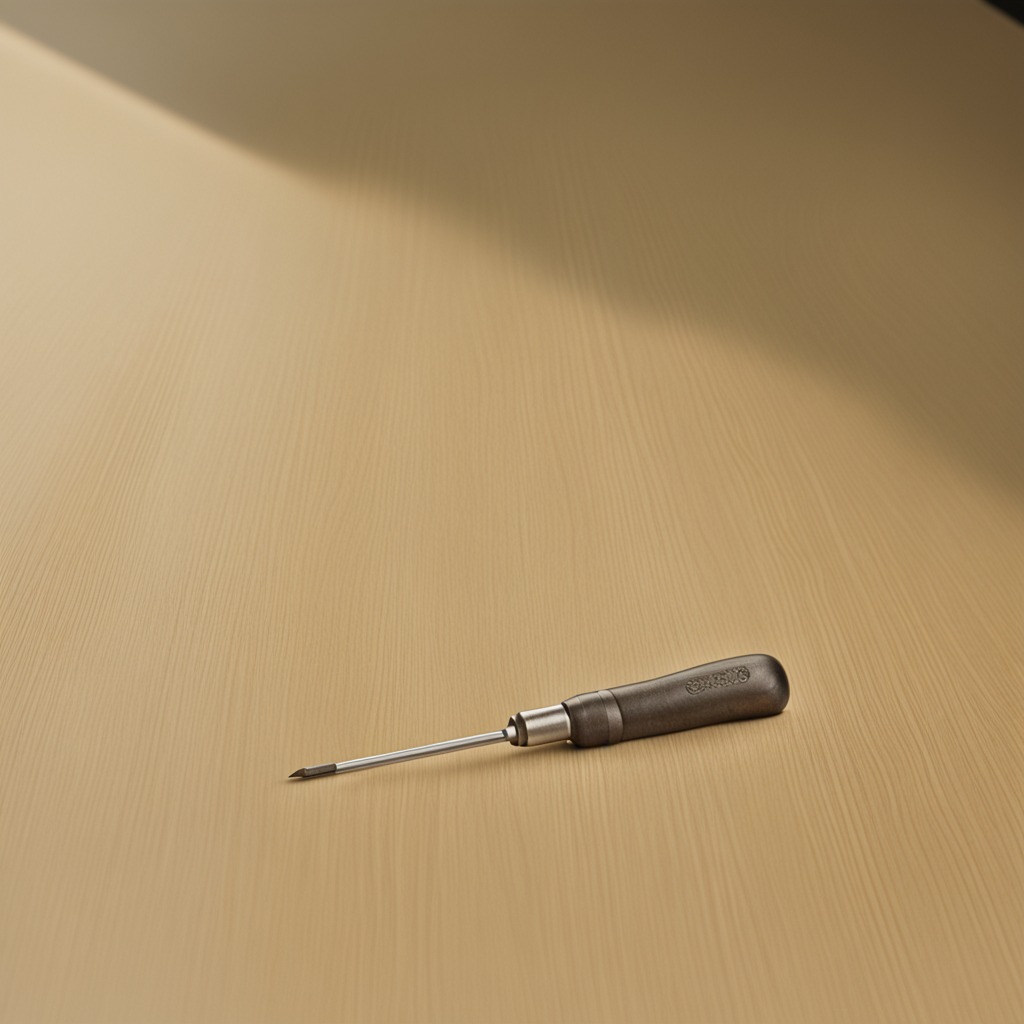
A screwdriver lying on a plywood surface in a paint workshop lit by afternoon window light.